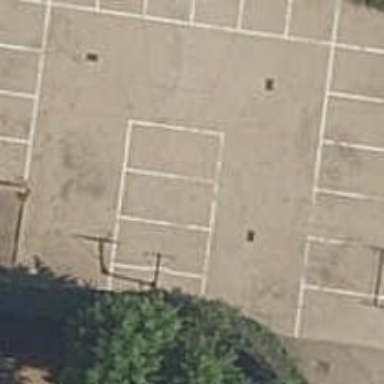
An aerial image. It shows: Basketball court on pitch.